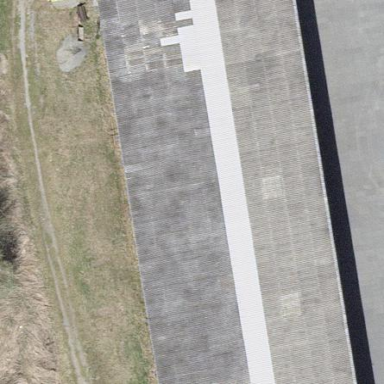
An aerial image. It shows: Hangar building located at airport.